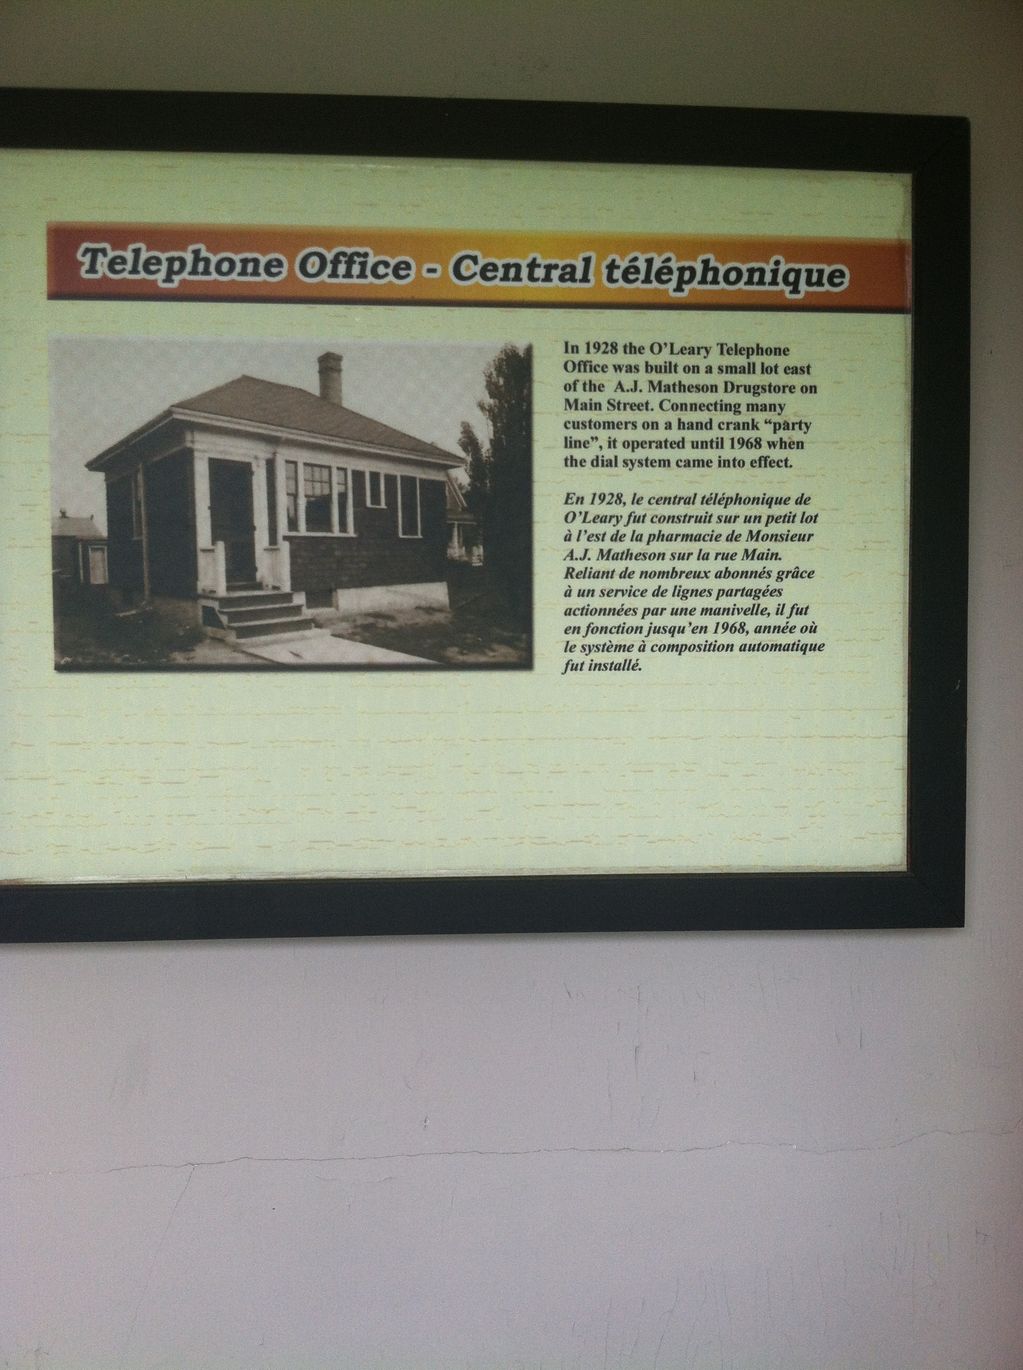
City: charlottetown